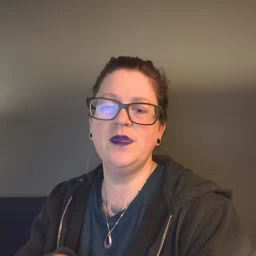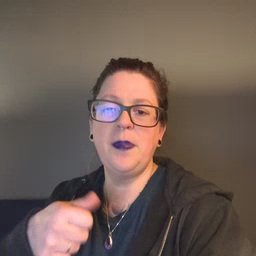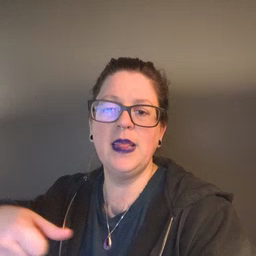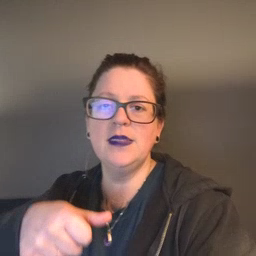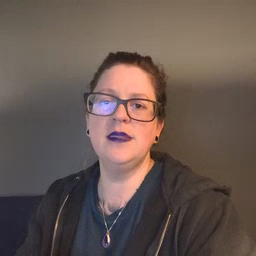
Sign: puzzle